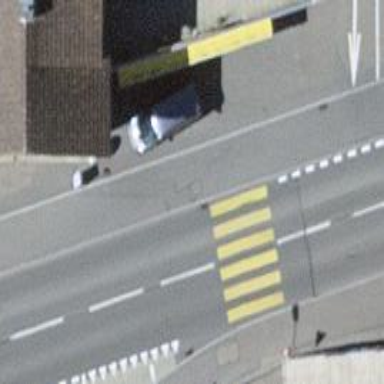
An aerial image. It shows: Uncontrolled zebra crossing with zebra markings.